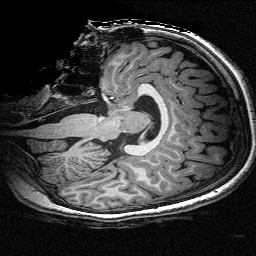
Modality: T1w
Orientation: sagittal
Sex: female
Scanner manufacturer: siemens
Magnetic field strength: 3 T
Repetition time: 2.3 s
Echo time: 0.00336 s